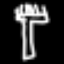
Label: fork